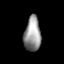
Tissue: lung
Cell type: Epithelial cells
Senescence score: 0.5775
Nuclear area (px): 557
Mean DAPI intensity: 150.483